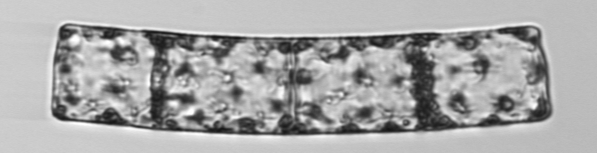
Label: Guinardia_flaccida